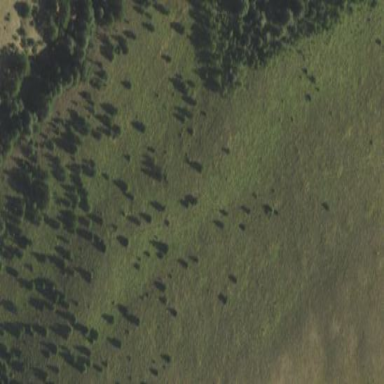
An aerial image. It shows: Scrub vegetation with evergreen needle-leaved trees around.